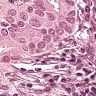
Metastatic tissue present: yes